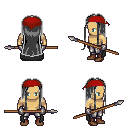
a pixel art fantasy rpg character, male body template, human, tanned skin, black cape, metal pants, gray extra-long hairstyle, red bandana, metal gloves, brown shoes, spear, four views (front, back, left, right), 2x2 character sprite sheet, small pixel art, hard edges, no anti-aliasing